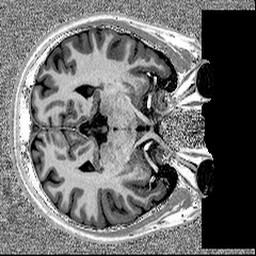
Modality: MP2RAGE
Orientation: axial
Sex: male